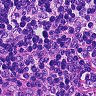
Metastatic tissue present: no